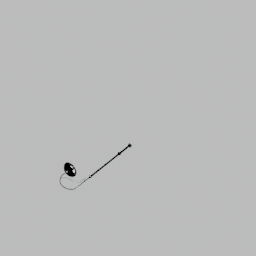
Label: lighting